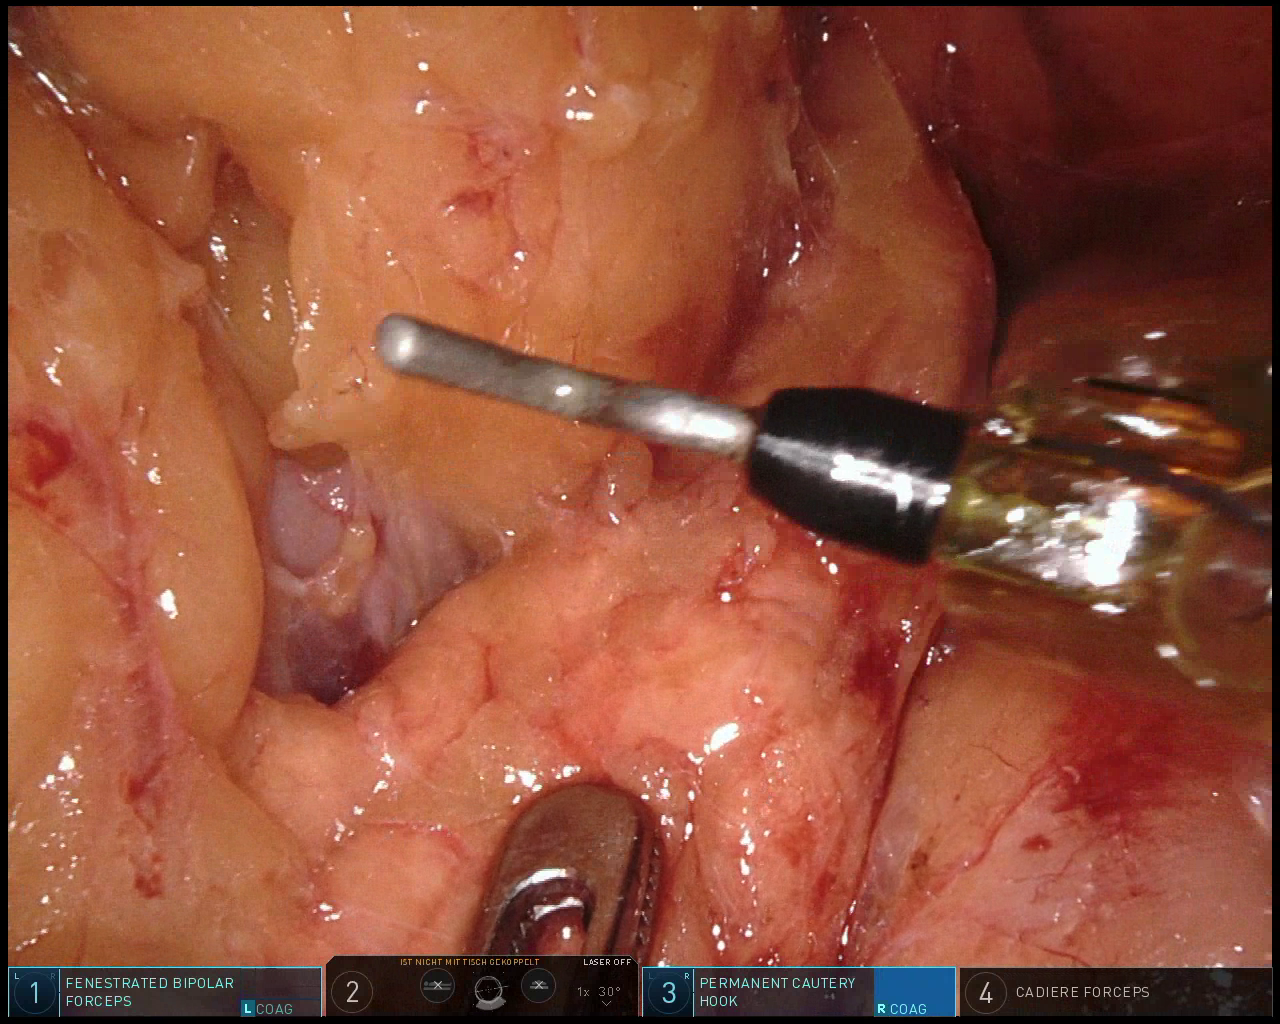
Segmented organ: pancreas
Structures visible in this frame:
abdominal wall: no
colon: no
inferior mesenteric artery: no
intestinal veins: no
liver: no
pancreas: yes
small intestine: no
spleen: no
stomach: yes
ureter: no
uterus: no
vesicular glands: no